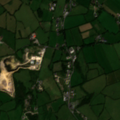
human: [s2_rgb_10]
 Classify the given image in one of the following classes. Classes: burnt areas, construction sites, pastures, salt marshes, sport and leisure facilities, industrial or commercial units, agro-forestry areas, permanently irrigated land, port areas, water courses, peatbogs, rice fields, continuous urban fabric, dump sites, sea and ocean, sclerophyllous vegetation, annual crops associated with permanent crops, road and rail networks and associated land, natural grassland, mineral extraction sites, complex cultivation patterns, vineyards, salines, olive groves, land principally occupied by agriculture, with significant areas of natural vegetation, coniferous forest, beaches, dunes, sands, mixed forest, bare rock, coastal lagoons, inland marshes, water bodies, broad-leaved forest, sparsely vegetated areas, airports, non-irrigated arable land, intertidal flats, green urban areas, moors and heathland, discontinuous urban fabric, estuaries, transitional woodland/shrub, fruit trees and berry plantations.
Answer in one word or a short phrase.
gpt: pastures